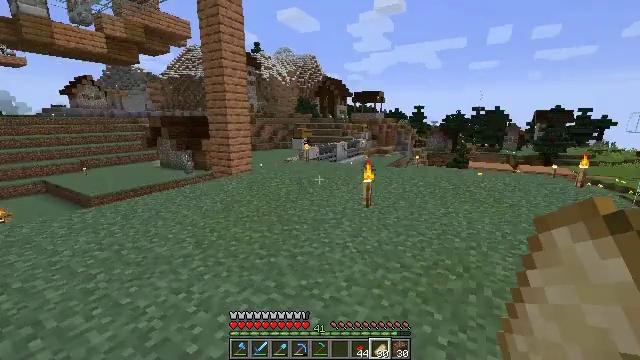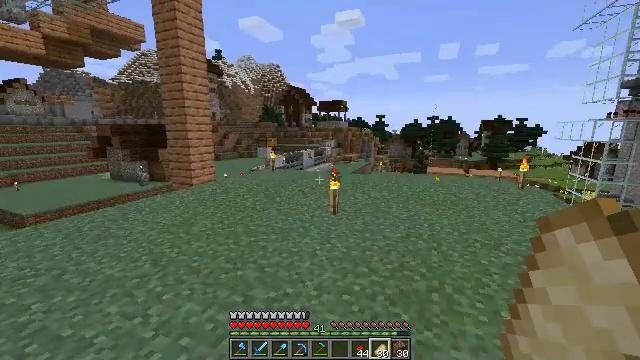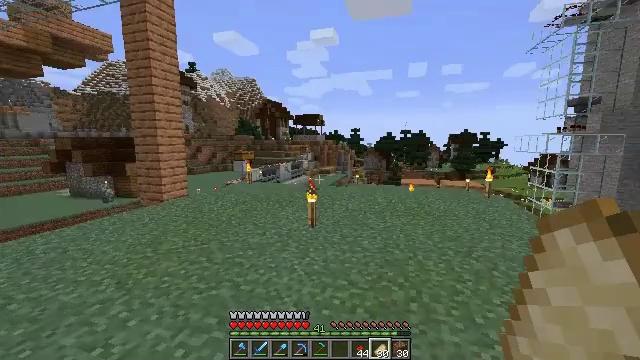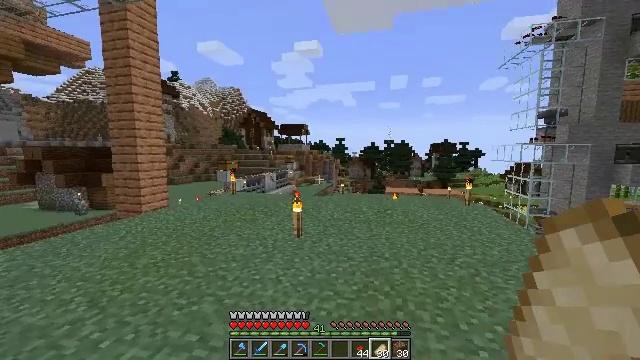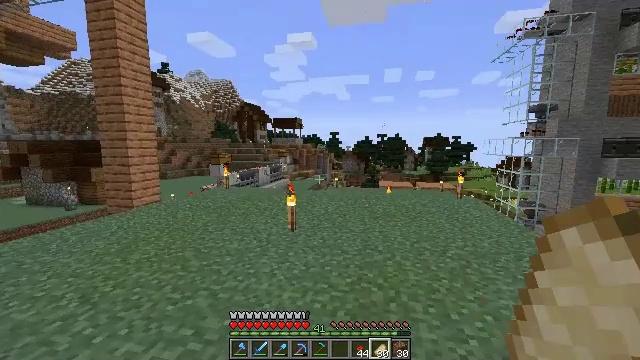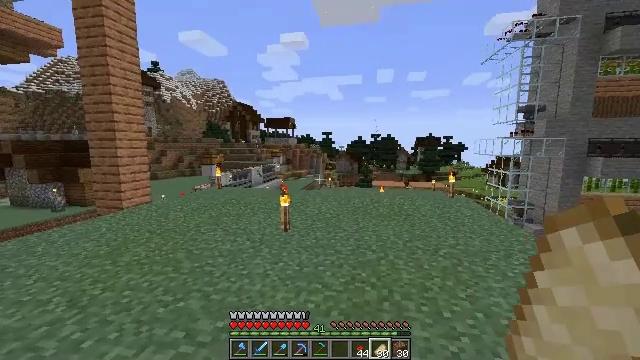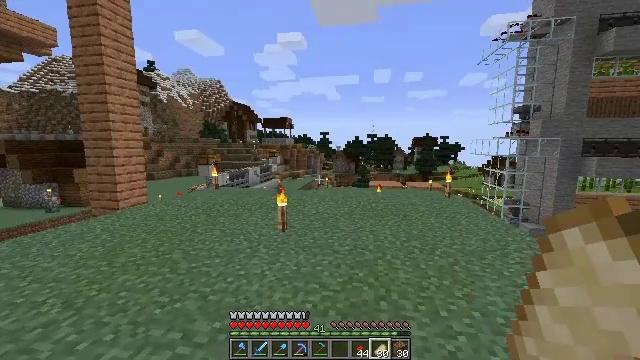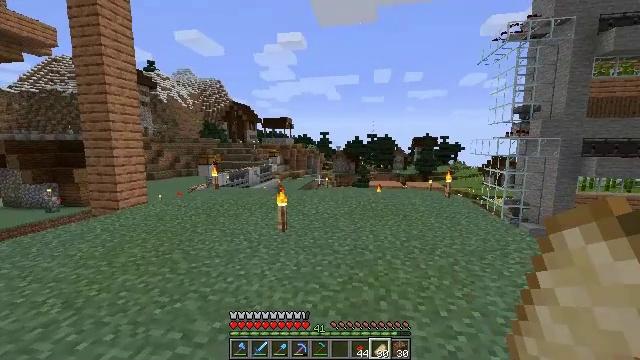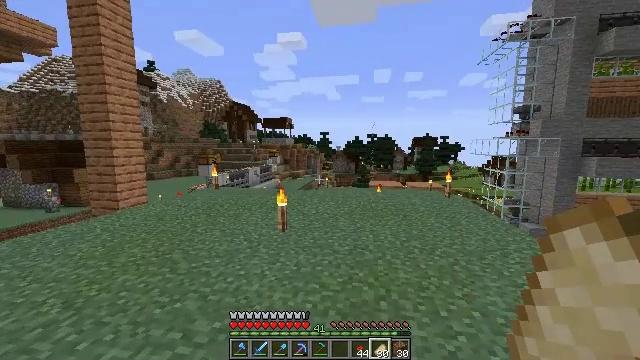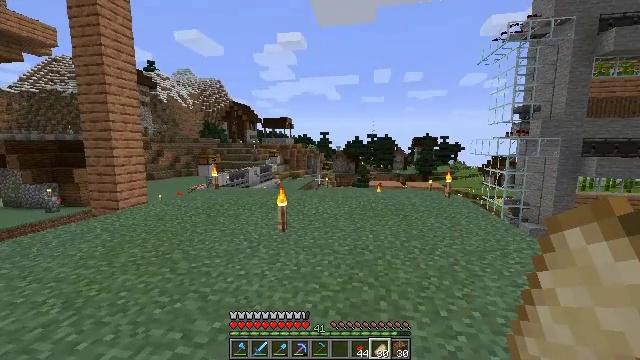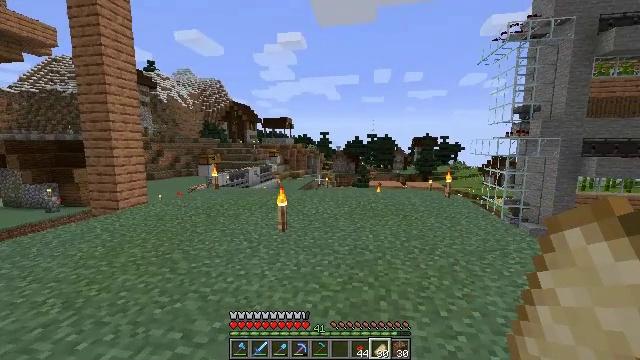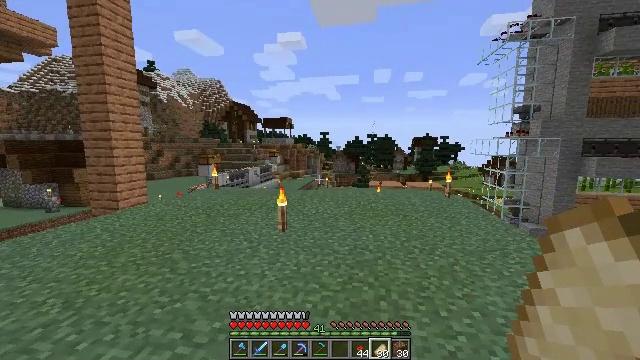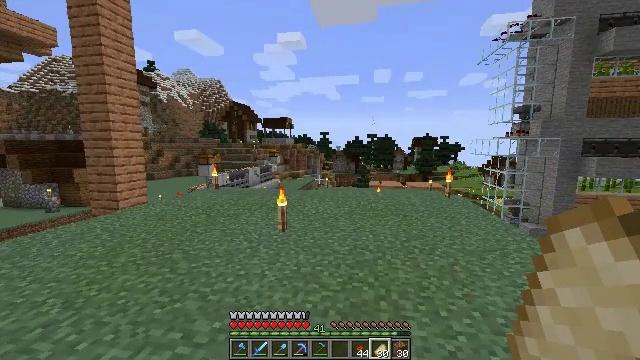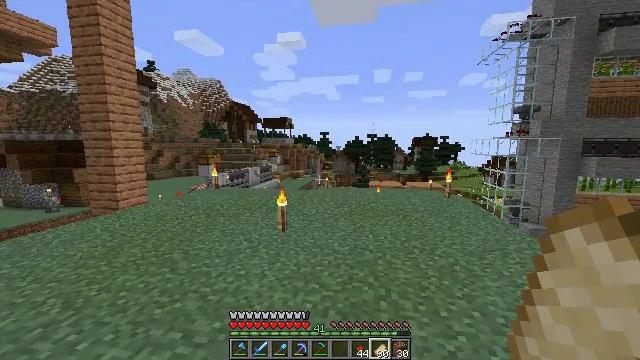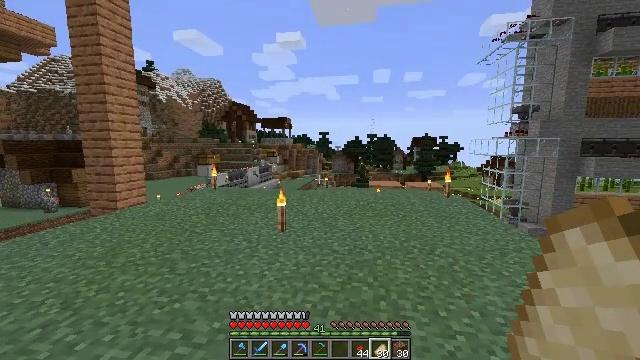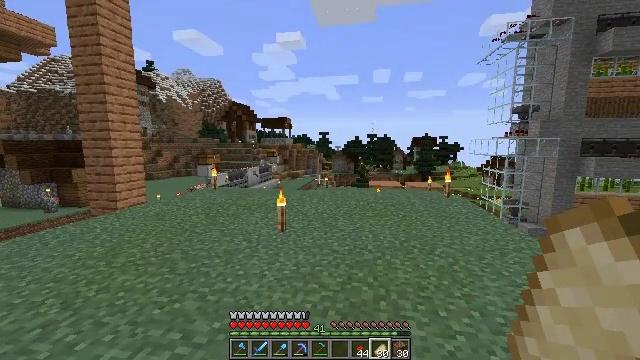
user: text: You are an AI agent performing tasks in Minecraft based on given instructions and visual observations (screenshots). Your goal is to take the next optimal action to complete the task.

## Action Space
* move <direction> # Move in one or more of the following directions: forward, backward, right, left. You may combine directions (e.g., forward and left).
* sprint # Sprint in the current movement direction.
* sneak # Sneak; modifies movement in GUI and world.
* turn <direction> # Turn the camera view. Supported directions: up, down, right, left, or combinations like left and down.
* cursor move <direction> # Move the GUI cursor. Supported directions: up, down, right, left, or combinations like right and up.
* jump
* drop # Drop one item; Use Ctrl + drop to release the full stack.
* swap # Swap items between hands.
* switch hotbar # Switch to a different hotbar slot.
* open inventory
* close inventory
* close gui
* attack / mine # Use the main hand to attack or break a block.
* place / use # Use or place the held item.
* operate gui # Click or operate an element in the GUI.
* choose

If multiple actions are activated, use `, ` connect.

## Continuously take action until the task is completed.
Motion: motion action
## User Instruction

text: Take dried kelp to craft a dried kelp block.
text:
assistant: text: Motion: turn right and up
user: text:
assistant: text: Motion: turn right and up
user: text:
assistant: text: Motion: turn right and up
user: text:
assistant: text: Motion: turn right and down
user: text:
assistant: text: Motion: turn right
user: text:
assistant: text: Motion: no_op
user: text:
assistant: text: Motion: no_op
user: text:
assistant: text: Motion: no_op
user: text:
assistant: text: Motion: no_op
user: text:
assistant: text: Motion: no_op
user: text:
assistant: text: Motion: no_op
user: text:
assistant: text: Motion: no_op
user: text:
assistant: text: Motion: no_op
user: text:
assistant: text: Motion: no_op
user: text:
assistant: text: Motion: no_op
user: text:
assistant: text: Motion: no_op
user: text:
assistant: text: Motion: no_op
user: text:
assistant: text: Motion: no_op
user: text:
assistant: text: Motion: no_op
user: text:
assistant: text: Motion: no_op
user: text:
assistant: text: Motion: no_op
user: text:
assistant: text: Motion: no_op
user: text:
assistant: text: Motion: no_op
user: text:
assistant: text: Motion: no_op
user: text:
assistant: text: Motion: turn up
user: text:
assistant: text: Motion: turn right and up
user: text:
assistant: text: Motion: no_op
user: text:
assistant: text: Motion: no_op
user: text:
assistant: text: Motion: no_op
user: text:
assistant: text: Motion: no_op